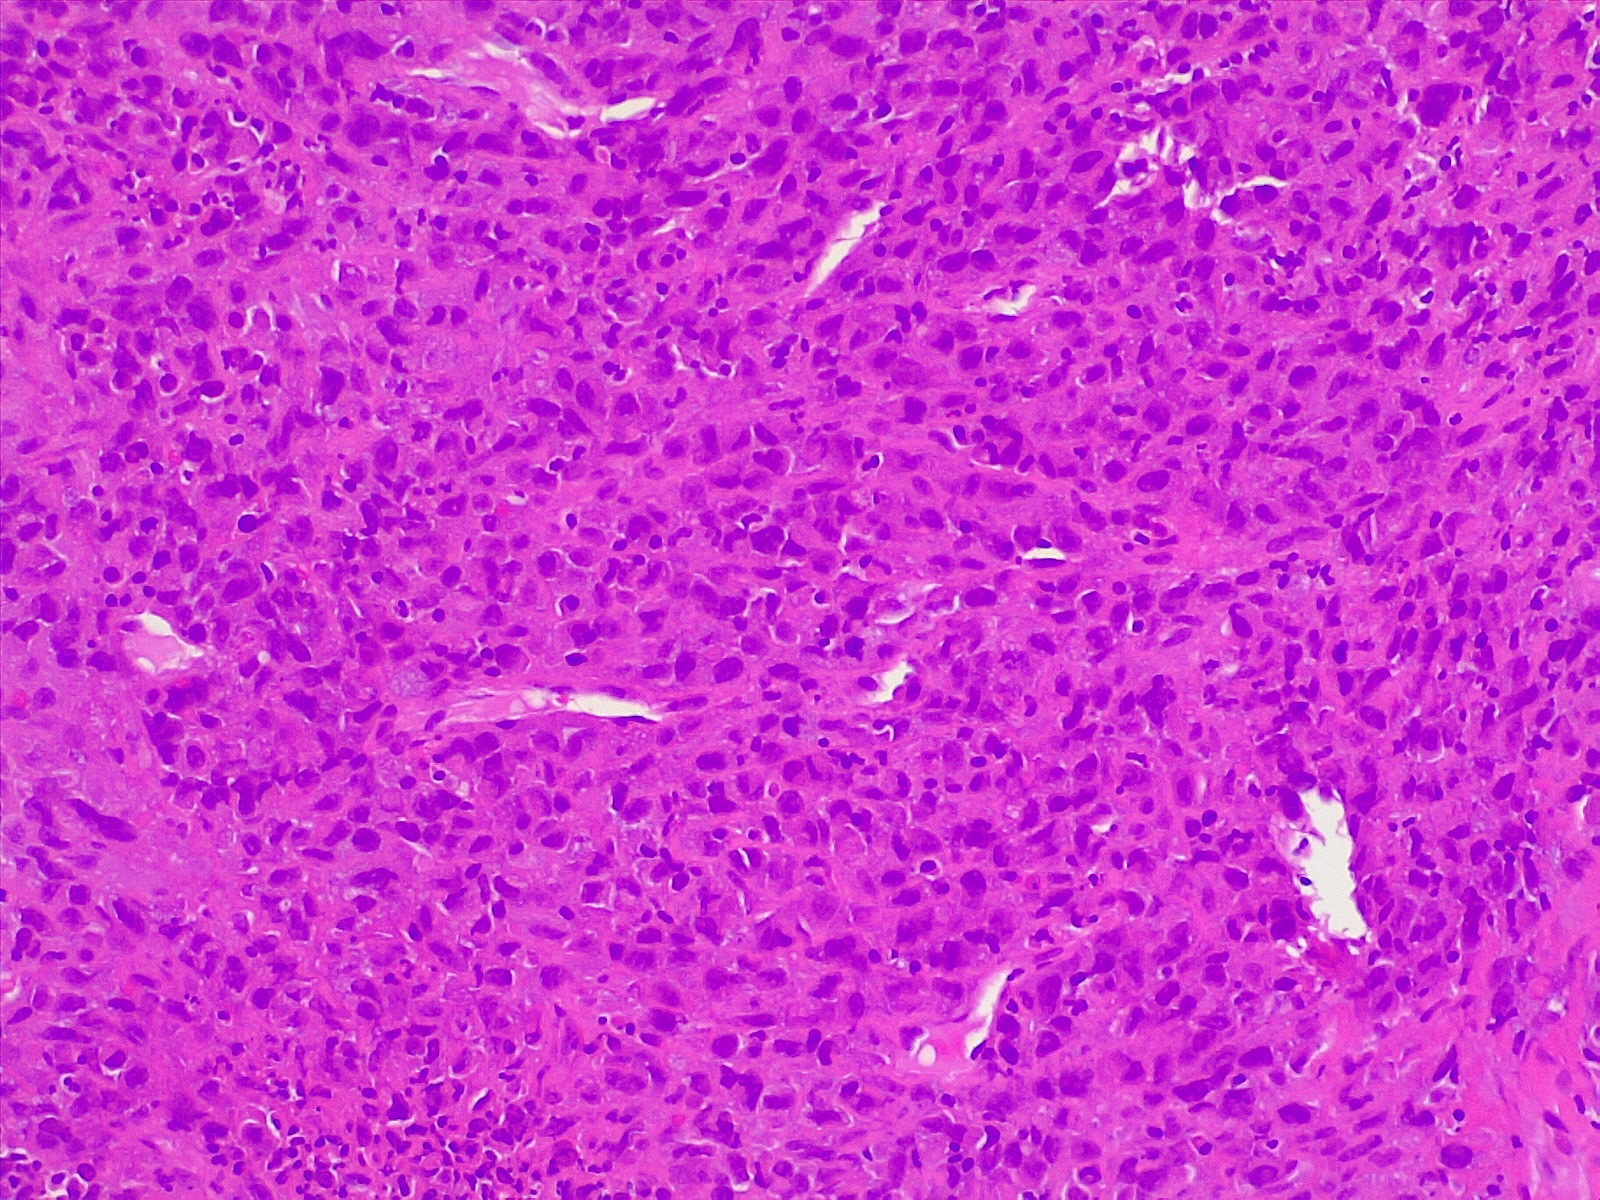
Label: lung adenocarcinoma, poorly differentiated